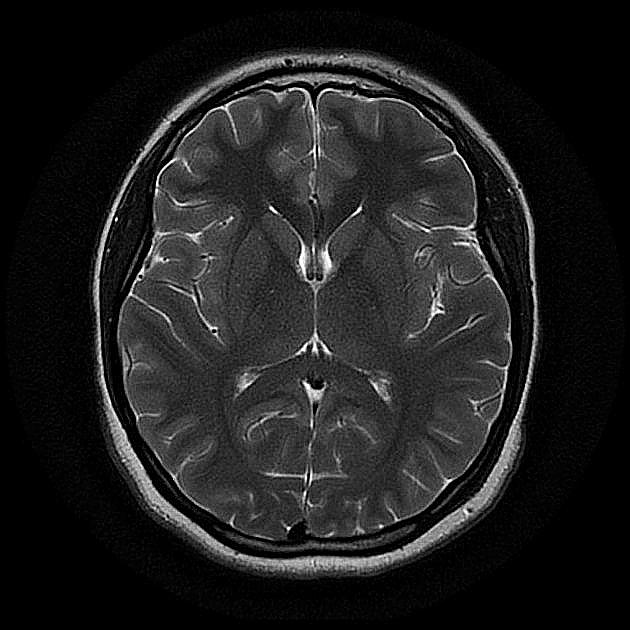
Label: notumor